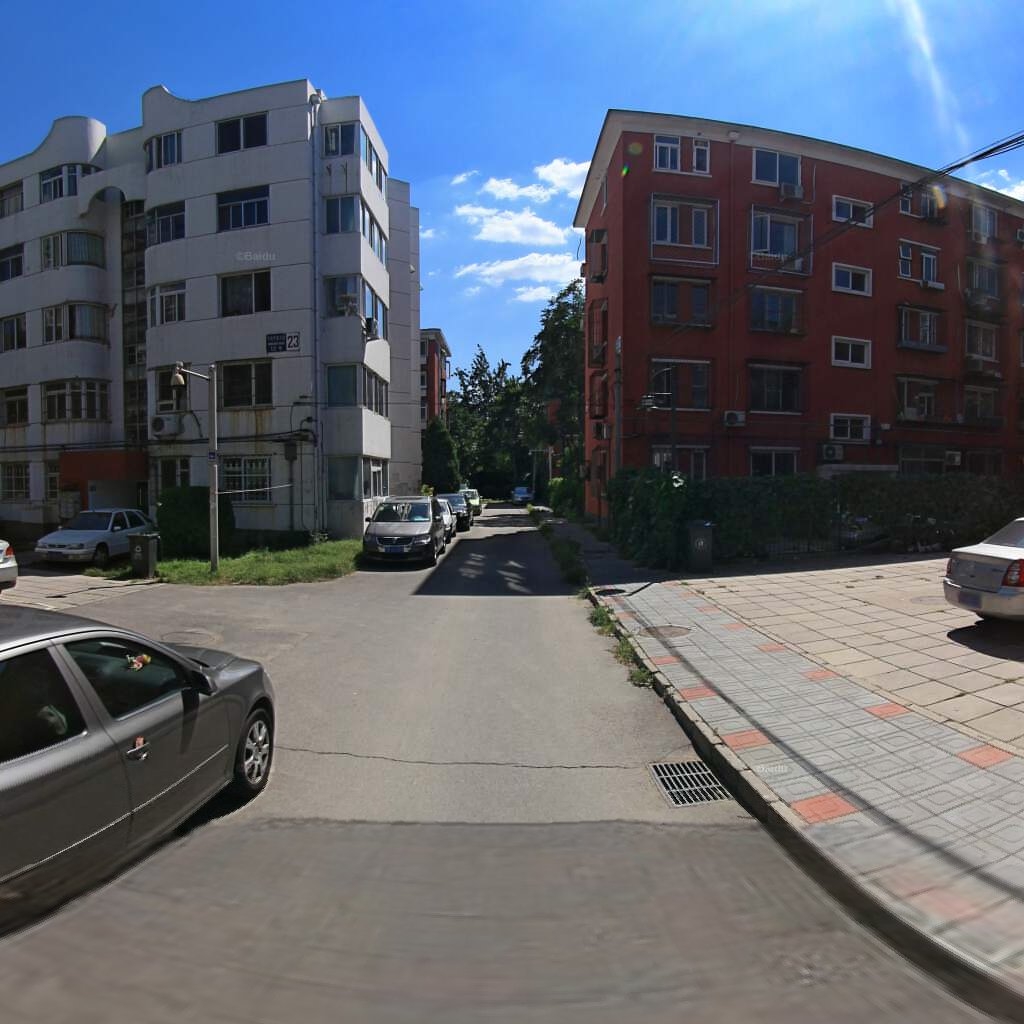
Region: Haidian
Road damage annotations: transverse crack, manhole cover, manhole cover